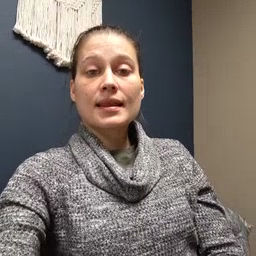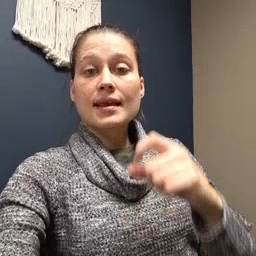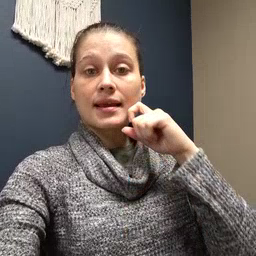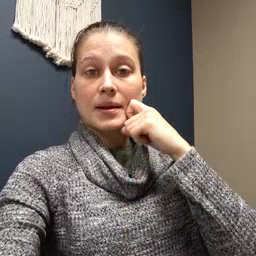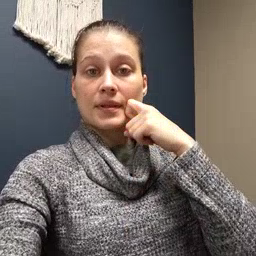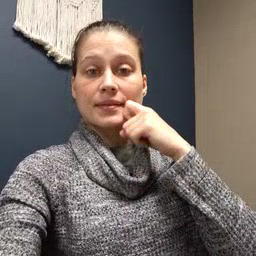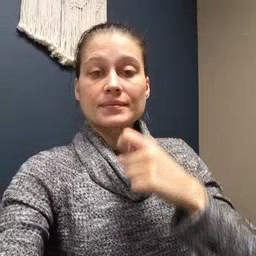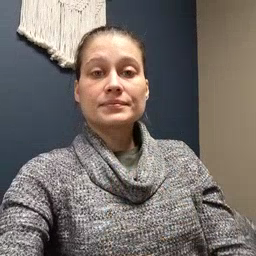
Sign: apple